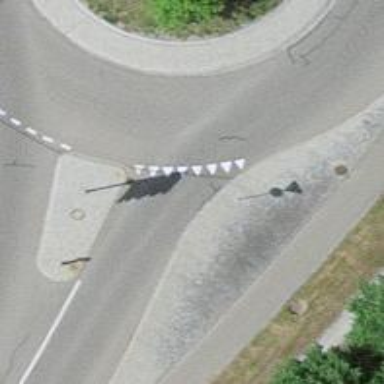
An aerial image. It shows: Advisory cycle lane on secondary road with asphalt surface.